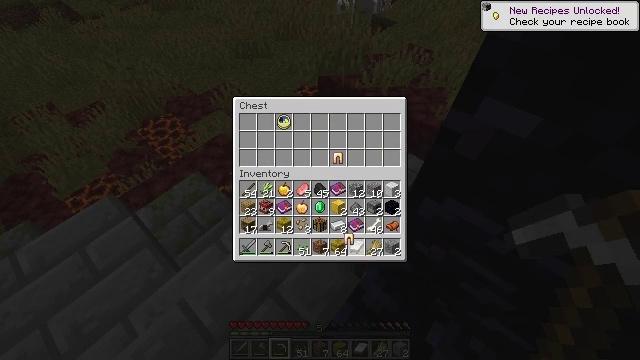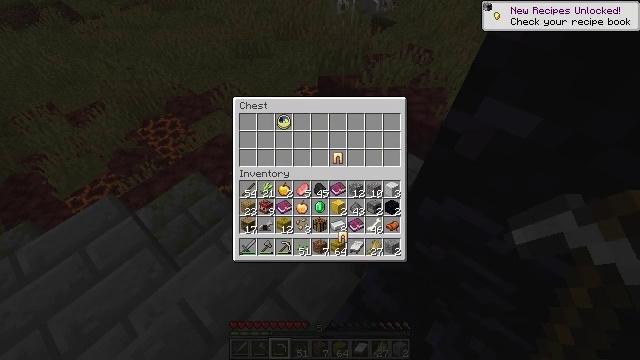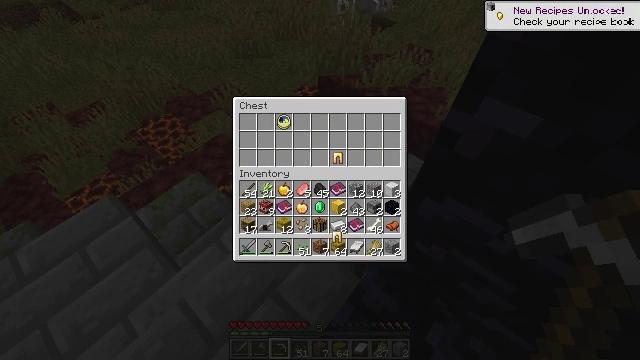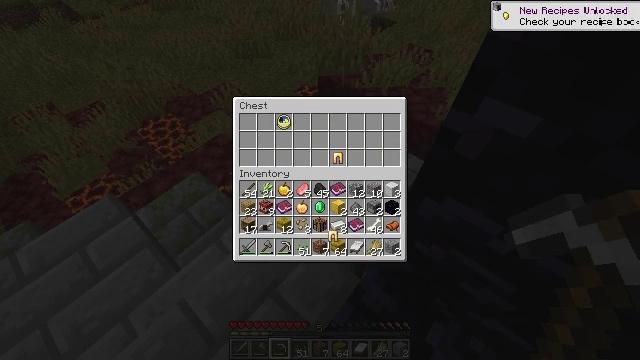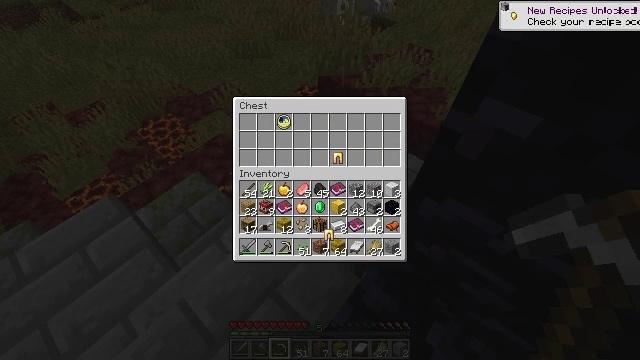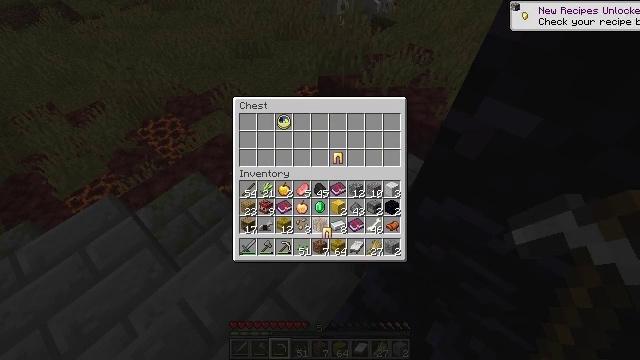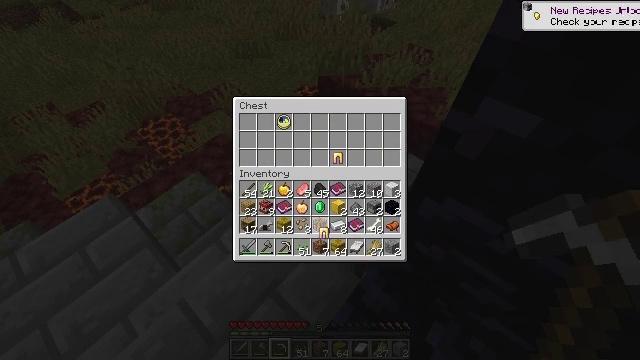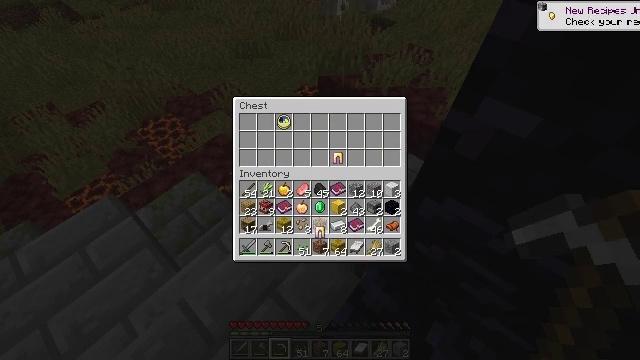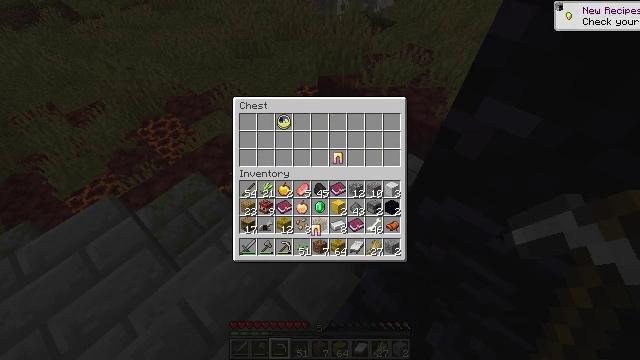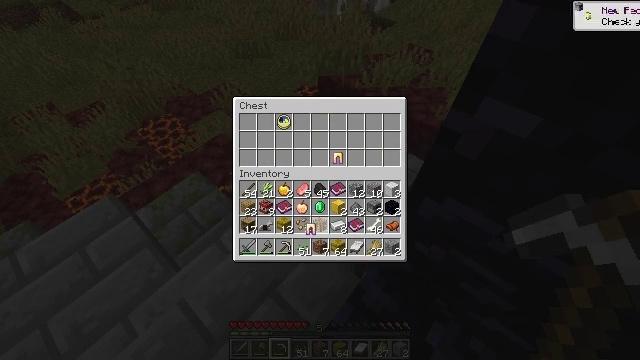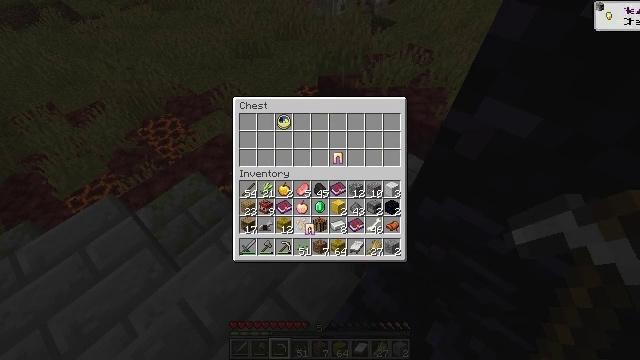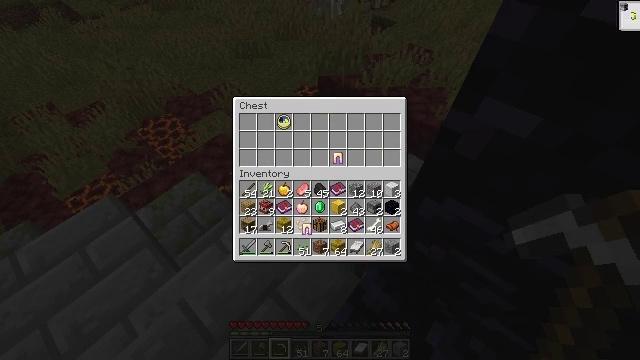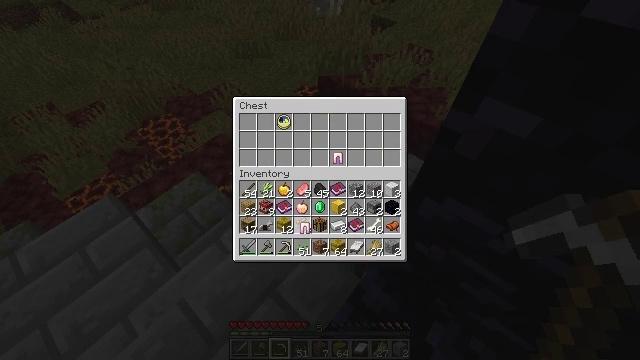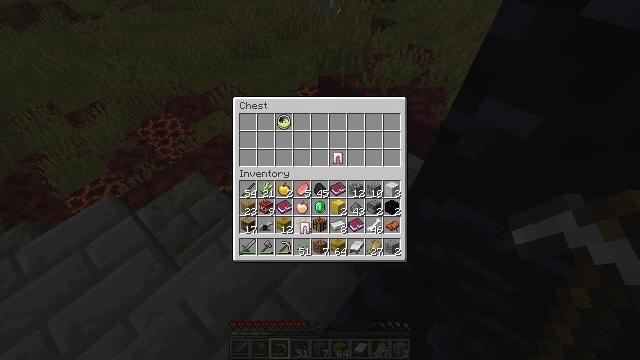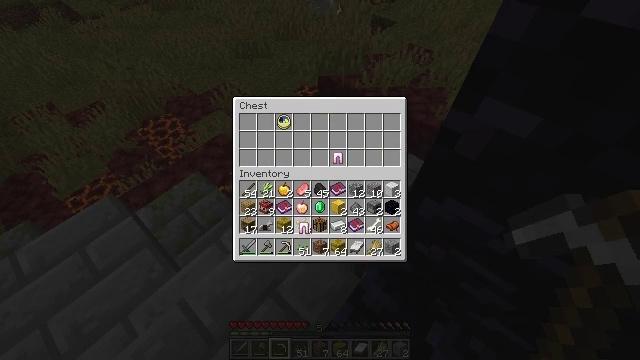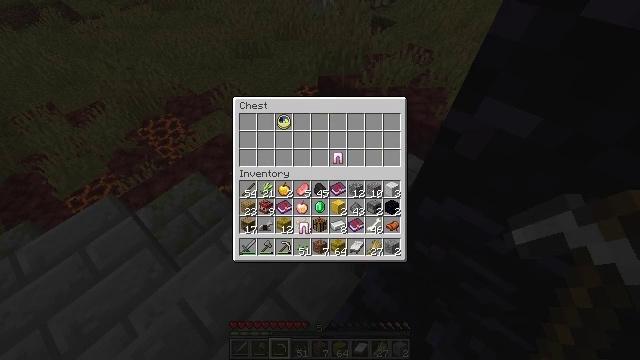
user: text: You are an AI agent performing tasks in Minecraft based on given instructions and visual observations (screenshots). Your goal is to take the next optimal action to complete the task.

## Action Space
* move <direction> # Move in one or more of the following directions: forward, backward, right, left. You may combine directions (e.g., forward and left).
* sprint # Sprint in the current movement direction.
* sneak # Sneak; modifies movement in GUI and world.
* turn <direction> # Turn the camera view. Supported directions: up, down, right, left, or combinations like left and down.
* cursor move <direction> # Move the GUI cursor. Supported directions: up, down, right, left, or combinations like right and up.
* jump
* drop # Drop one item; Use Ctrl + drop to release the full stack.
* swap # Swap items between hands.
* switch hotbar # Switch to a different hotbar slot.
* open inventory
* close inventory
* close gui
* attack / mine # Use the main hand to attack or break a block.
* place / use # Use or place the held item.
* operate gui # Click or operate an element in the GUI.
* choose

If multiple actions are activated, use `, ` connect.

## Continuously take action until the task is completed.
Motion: motion action
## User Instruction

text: Remove beetroot seeds from the inventory.
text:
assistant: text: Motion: no_op
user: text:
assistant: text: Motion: no_op
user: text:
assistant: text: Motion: no_op
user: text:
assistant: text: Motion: no_op
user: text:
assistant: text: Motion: no_op
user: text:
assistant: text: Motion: no_op
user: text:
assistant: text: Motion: no_op
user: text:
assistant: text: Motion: no_op
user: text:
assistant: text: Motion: no_op
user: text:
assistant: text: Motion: no_op
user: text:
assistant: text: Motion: no_op
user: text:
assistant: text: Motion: no_op
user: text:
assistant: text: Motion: no_op
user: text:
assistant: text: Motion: operate gui
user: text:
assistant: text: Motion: operate gui
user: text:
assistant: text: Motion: no_op
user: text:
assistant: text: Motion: no_op
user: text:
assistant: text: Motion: no_op
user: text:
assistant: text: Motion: cursor move up
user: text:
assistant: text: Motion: cursor move up
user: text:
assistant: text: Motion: cursor move right and up
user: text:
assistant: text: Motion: cursor move up
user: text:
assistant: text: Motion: operate gui
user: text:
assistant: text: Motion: operate gui
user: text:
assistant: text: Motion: operate gui
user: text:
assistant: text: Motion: no_op
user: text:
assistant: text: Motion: no_op
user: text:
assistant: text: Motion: no_op
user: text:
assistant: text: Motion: no_op
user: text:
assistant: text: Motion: no_op